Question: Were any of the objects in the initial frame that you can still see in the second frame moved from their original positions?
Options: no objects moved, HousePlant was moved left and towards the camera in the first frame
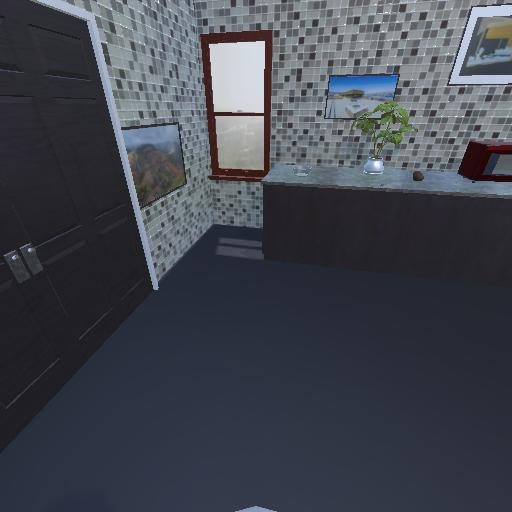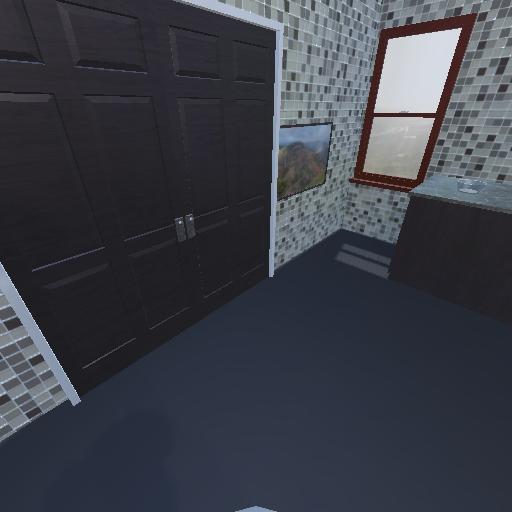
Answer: no objects moved